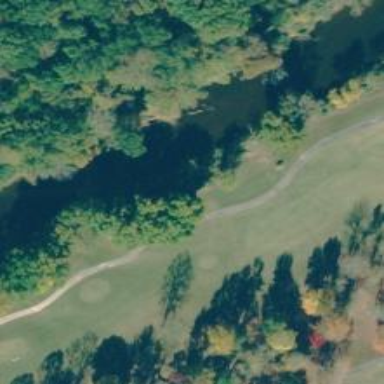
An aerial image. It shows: Path for both road and golf.